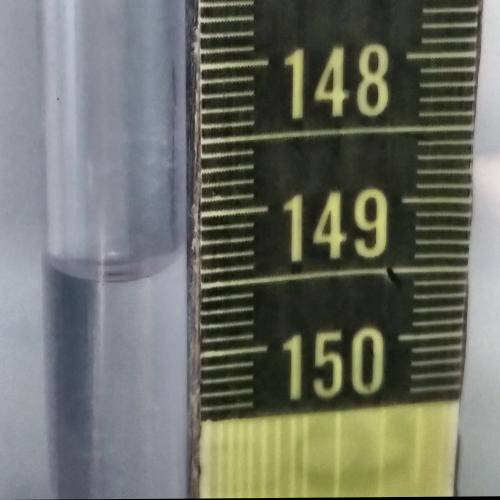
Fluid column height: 149.4 cm